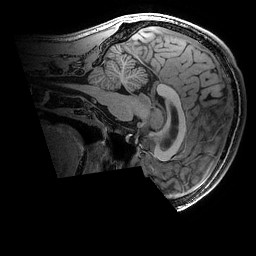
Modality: T1w
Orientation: sagittal
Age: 18
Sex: male
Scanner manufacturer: ge
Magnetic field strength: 3 T
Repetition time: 0.007 s
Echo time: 0.00342 s